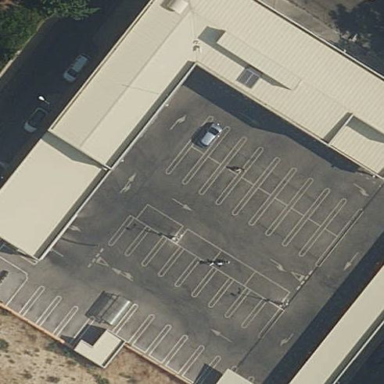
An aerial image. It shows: Building that houses supermarket.